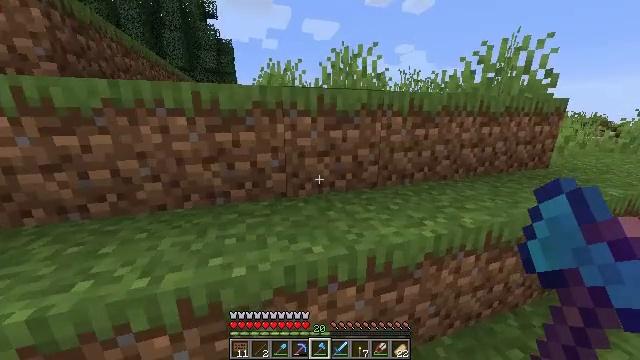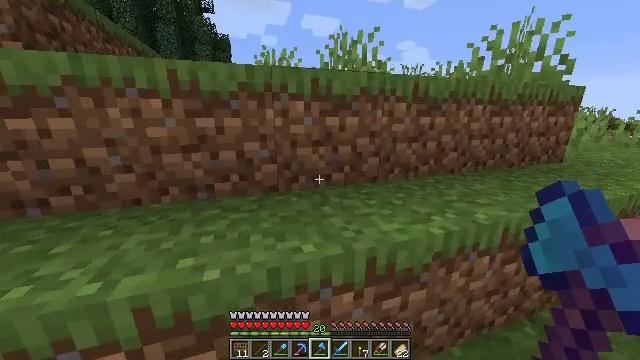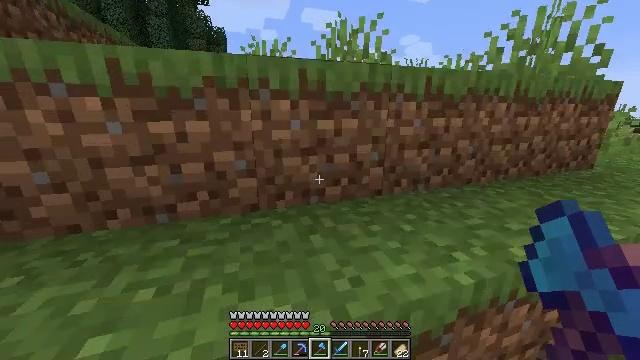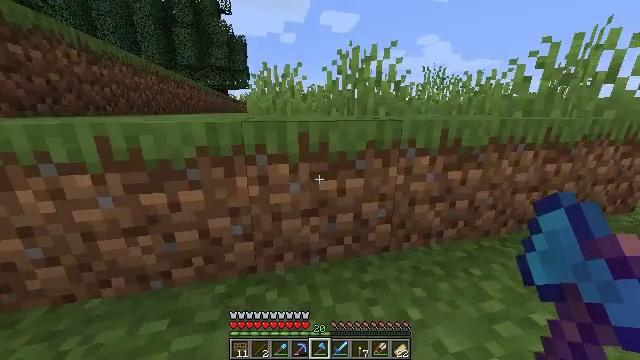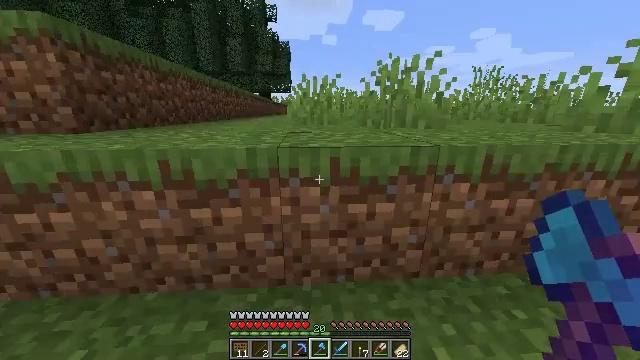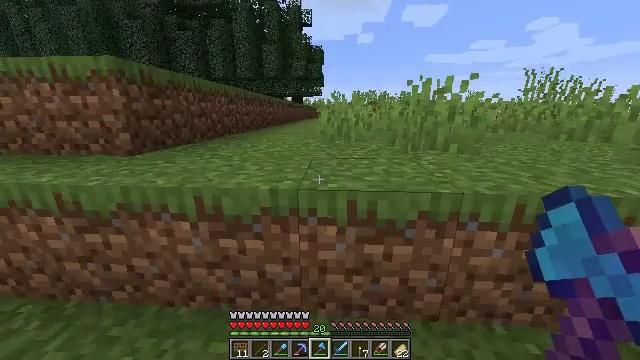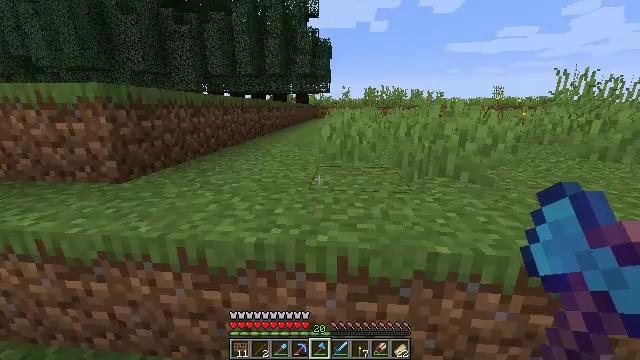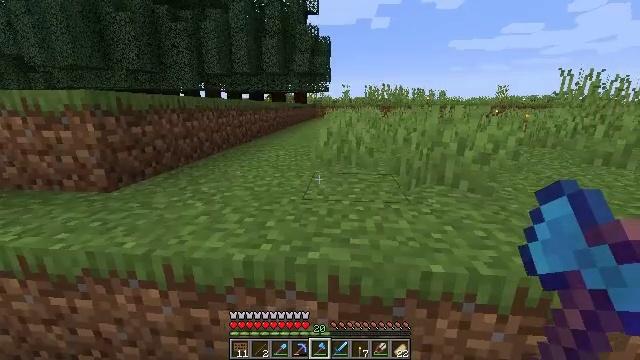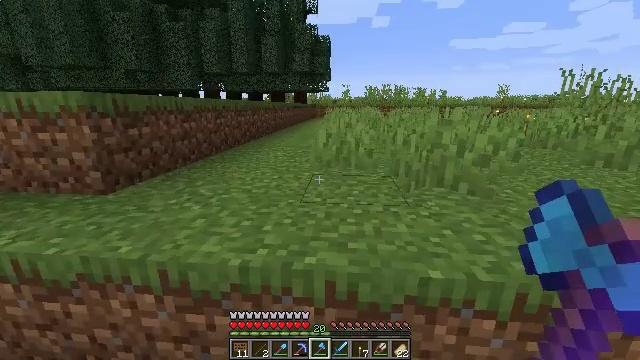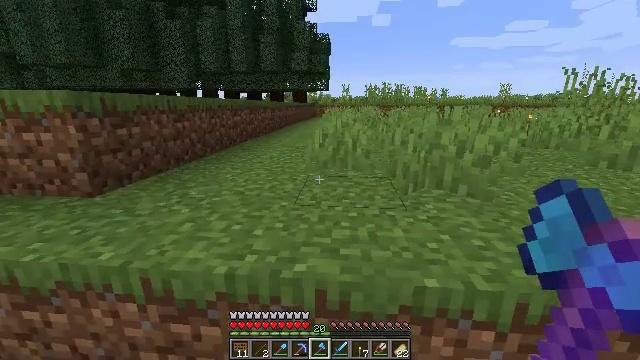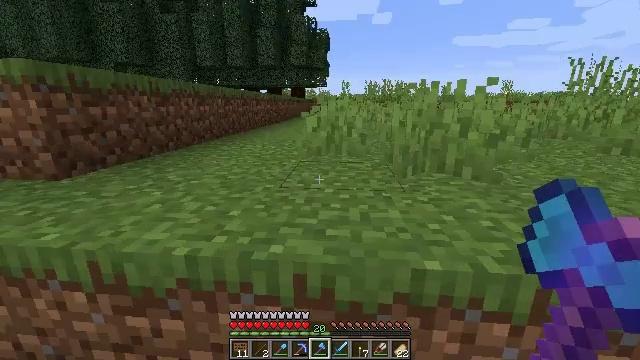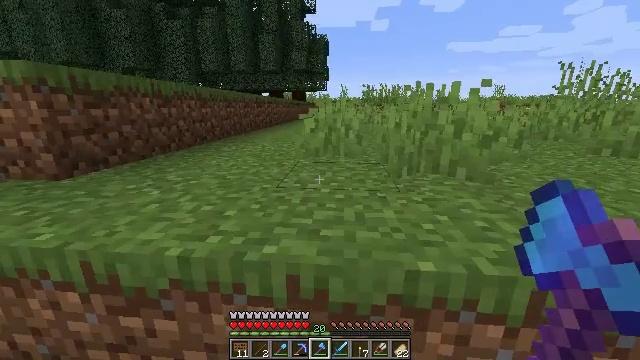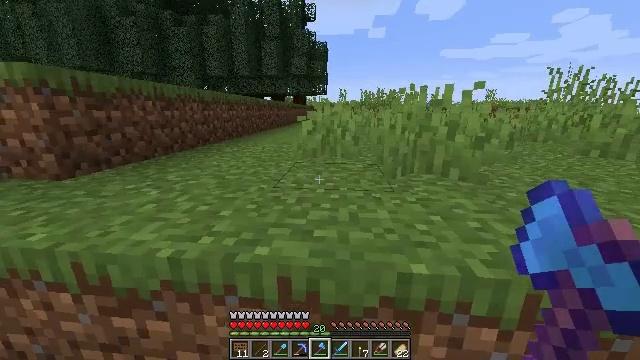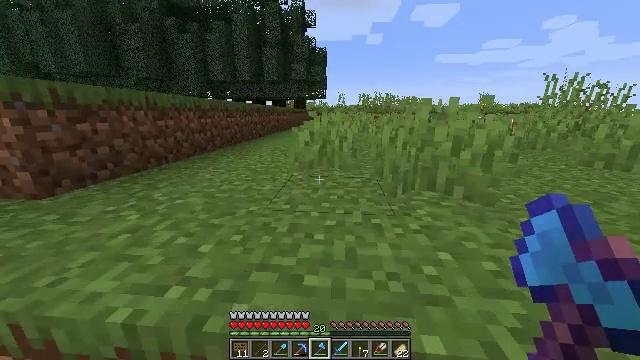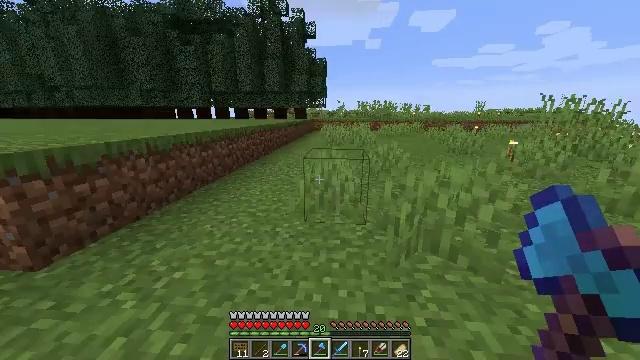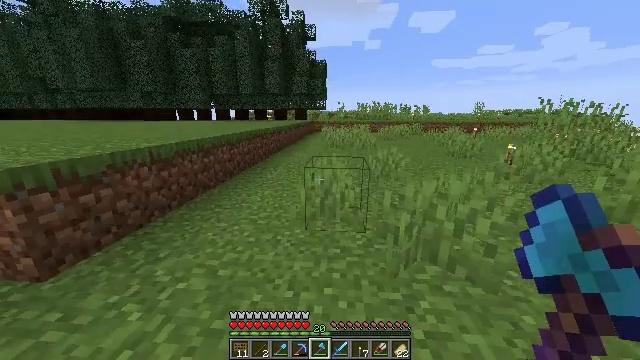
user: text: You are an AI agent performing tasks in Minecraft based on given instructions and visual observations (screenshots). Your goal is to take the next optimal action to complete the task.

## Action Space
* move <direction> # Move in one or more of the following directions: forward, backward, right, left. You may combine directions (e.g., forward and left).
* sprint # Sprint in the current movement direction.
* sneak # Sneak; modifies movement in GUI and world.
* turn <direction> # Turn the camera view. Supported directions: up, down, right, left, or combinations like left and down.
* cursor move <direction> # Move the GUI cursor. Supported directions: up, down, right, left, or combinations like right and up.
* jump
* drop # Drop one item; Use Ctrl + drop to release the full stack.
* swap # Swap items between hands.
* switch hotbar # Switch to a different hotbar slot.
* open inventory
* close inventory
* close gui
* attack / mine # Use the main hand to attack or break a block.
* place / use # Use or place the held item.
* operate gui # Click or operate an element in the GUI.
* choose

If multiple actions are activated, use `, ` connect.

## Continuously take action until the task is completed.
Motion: motion action
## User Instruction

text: Remove the torch from its spot.
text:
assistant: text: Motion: move forward, sprint, jump
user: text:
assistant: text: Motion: move forward, sprint, jump
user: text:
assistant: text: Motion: move forward, sprint, turn left, jump
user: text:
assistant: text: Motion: move forward, sprint, turn left, jump
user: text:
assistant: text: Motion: move forward, turn left, jump
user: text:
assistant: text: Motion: move forward, turn left, jump
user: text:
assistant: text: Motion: move forward, jump
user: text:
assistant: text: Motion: move forward, jump
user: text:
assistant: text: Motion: move forward, jump
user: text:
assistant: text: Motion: move forward, sprint, jump
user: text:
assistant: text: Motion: move forward, sprint, jump
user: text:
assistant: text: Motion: move forward, sprint, jump
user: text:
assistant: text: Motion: move forward, sprint, jump
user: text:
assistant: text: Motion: move forward, jump
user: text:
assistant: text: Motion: move forward, jump
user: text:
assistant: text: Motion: move forward, jump
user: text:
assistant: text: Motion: move forward, jump
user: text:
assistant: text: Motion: move forward, turn right, jump
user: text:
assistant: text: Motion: move forward, sprint, turn right, jump
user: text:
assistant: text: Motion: move forward, sprint, turn right, jump
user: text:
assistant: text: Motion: move forward, sprint, jump
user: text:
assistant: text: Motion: move forward, sprint, jump
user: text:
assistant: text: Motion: move forward, jump
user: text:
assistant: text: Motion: move forward, jump
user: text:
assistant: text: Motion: move forward, jump
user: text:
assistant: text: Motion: move forward, jump
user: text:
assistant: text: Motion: move forward, jump
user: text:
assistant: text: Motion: move forward, jump
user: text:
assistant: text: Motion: move forward, jump
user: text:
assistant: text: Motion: move forward, jump